Interaction volume radius: 10 \u00c5
Interaction volume height: 15 \u00c5
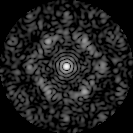
Disorder parameter: 0.7081